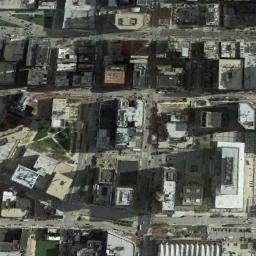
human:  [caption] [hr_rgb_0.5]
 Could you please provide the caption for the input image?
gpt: The buildings in the business district are very tall and there are not many trees .

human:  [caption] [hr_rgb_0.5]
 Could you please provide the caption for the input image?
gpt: The commercial area is consist of many buildings .

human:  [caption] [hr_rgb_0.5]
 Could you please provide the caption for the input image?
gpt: A commercial area has lots of buildings and some roads go through the commercial area .

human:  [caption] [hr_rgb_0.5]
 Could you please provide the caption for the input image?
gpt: There are many dense tall buildings and several roads and many trees in a business district .

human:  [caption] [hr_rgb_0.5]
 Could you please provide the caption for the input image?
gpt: There are many buildings on a commercial area .